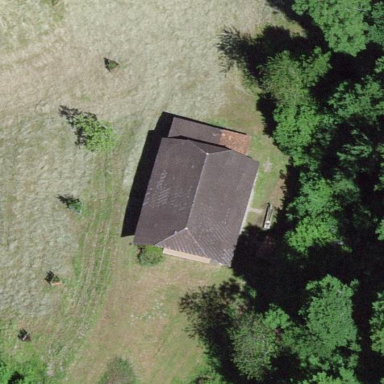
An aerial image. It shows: Farm building.